Fundus camera: zeiss
Shooting center: fovea
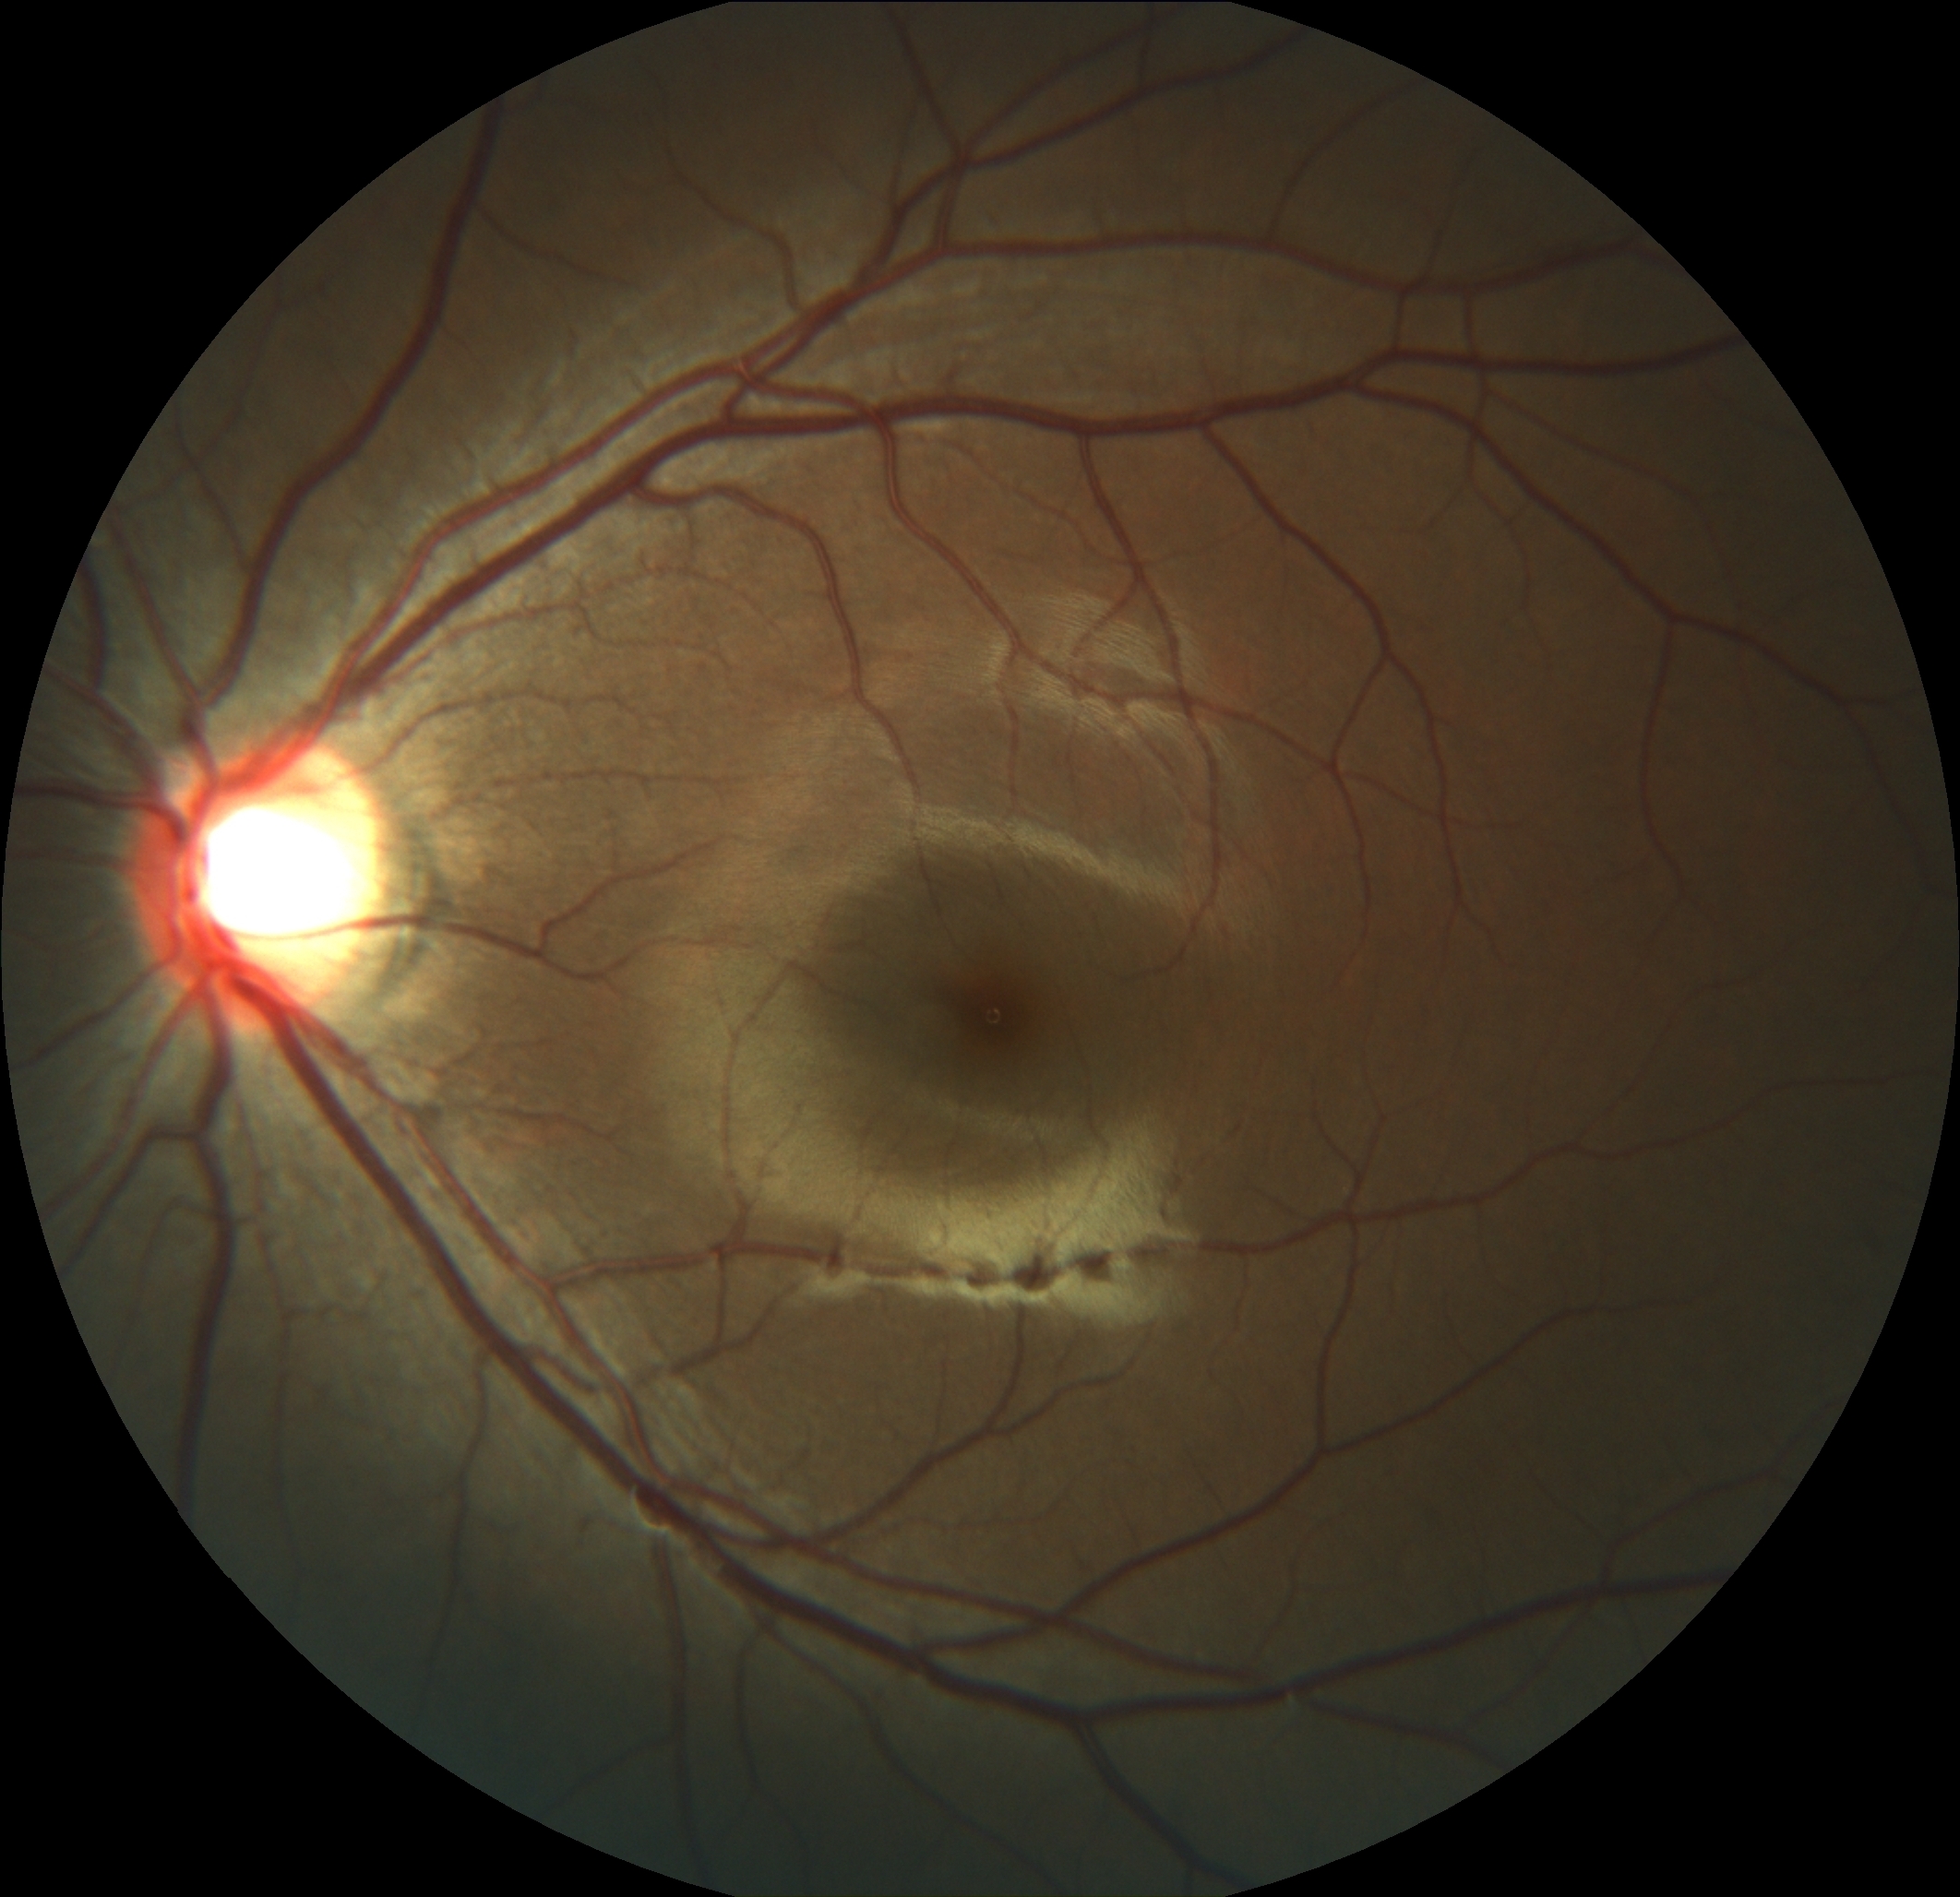
Pathologic myopia: no
Patchy retinal atrophy: absent
Retinal detachment: absent